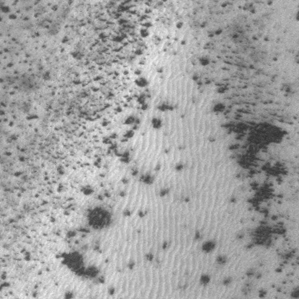
Label: frost